A time-domain waveform of one vibration snapshot from a rolling-element bearing is shown. Classify the bearing condition as one of: normal, inner_race, outer_race, ball.
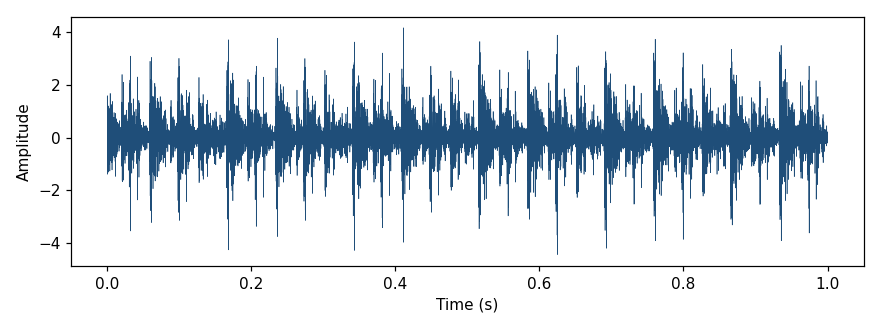
Answer: outer_race